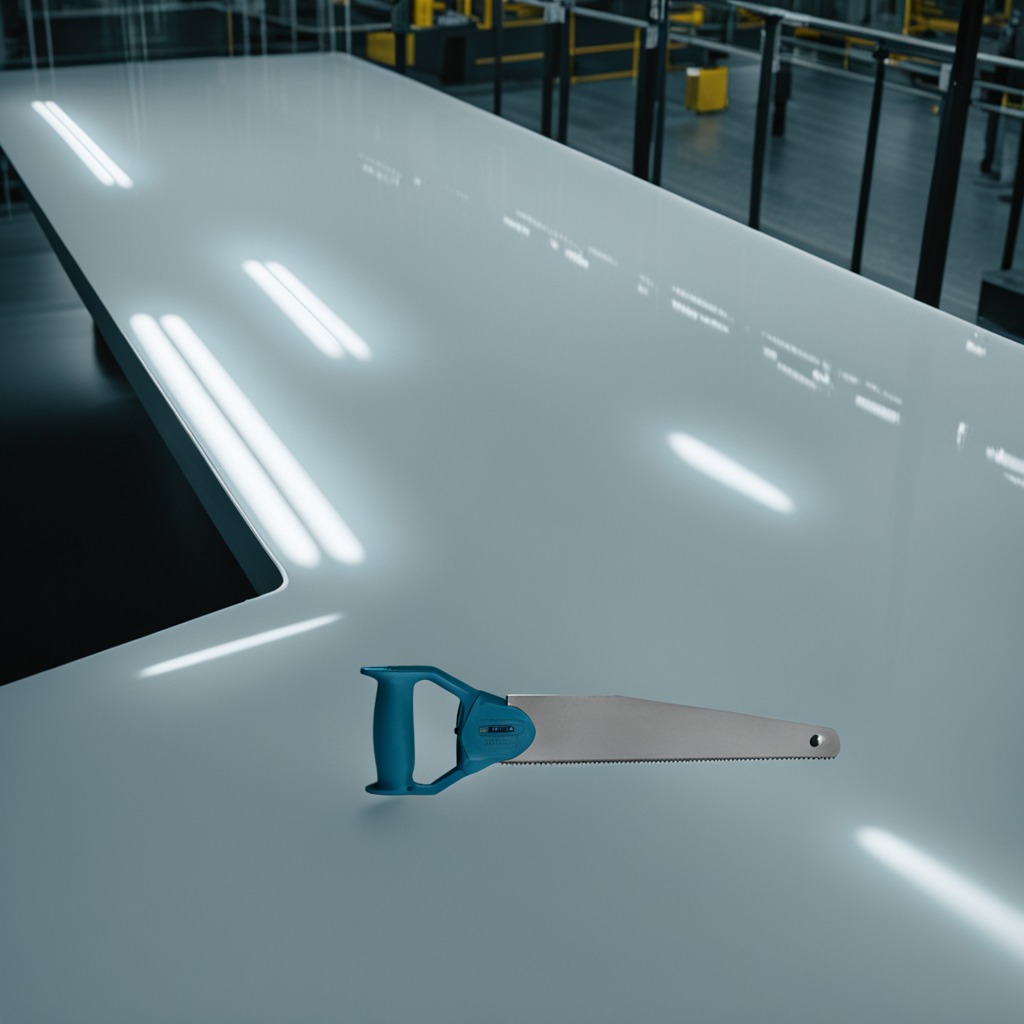
A metal saw lies on a table in a ship maintenance bay.